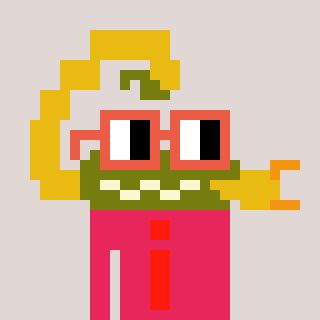
a pixel art character with square orange glasses, a scorpion-shaped head and a redpinkish-colored body on a warm background